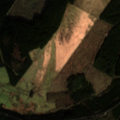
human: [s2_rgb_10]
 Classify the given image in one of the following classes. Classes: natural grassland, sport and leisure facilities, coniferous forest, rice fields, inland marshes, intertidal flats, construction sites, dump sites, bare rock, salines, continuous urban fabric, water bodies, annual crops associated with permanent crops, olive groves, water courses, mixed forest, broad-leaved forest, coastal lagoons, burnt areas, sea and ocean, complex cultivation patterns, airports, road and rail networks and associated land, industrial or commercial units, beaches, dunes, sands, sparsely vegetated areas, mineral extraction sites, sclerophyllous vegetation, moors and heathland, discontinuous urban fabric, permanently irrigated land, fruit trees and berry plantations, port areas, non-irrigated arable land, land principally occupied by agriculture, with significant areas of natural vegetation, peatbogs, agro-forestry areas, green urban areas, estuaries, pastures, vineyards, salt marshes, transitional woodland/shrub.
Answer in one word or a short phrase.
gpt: pastures, coniferous forest, transitional woodland/shrub, peatbogs